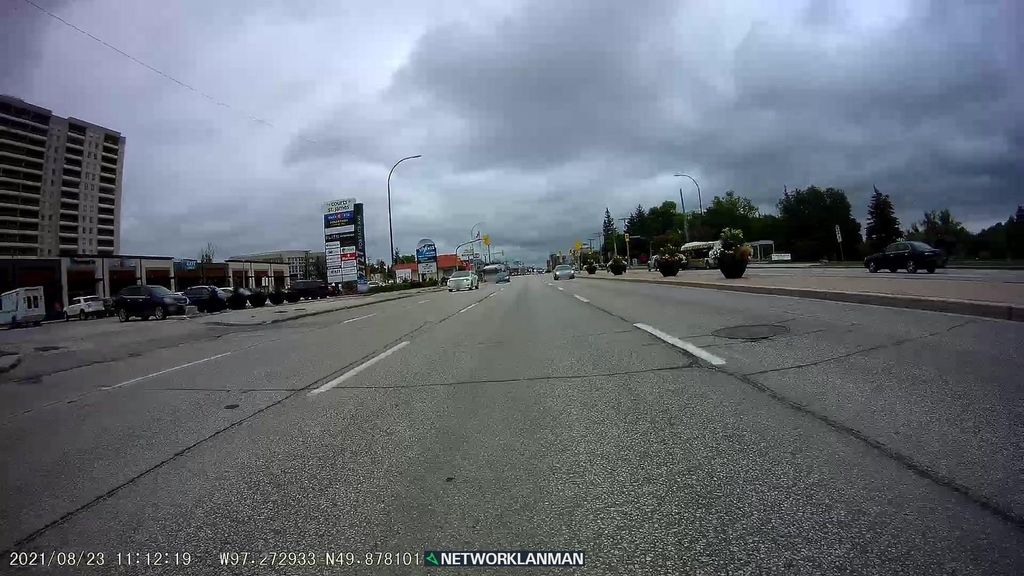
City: winnipeg